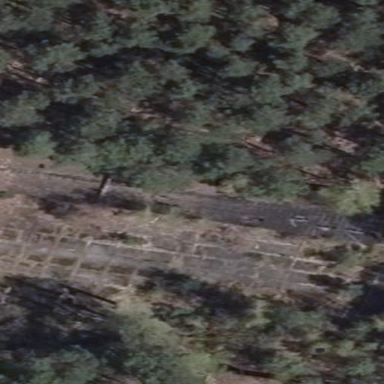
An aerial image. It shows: View of historic ruins.